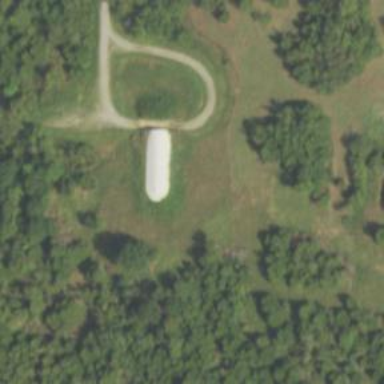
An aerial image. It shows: Military bunker.